Interaction volume radius: 10 \u00c5
Interaction volume height: 30 \u00c5
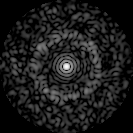
Disorder parameter: 0.8447